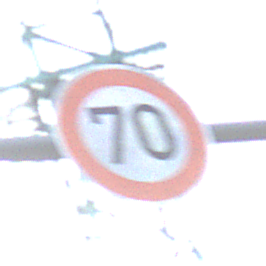
Verkehrszeichen: Geschwindigkeit70
Umgebung: Outdoor, Suburban
Tageszeit: MorningAfternoon
Wetter: PartlyCloudy
Licht: Natural
Jahreszeit: NotSpecified
Kontrast: LowContrast